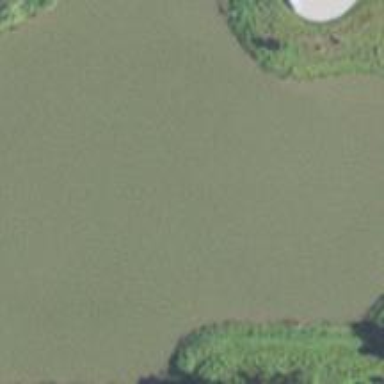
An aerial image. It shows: Serene pond surrounded by nature.